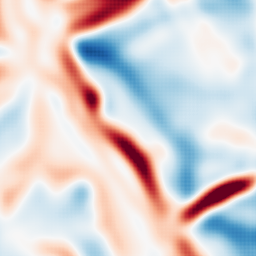
Category: multiscale
Decomposition family: log
Decomposition parameters: sigma: 10
Upsampling method: sinc_blackman
Upsampling parameters: scale: 4
kernel_size: 8
Upsampling scale: 4